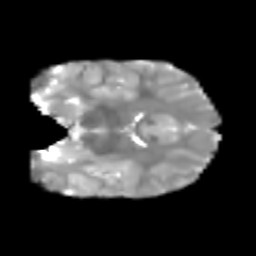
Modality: T2w
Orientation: coronal
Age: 6
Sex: male
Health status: healthy